【题型】填空题　【知识点】平面几何　【难度】easy
已知等边三角形的一个顶点位于原点，另外两个顶点在抛物线$y^2=\sqrt{3}x$上，则这个等边三角形的边长\\
为\underline{\qquad}.
【解答】
\noindent \textbf{【答案】} $6$

\vspace{0.5em}
\noindent \textbf{【分析】} 设等边三角形边长为$a$，根据抛物线的对称性以及等边三角形的对称性，表示出顶点$A$的坐标，代\\
入抛物线方程，即可求得答案.

\vspace{0.5em}
\noindent \textbf{【解析】} 由题意可知等边三角形的一个顶点位于原点，另外两个顶点在抛物线$y^2=\sqrt{3}x$上，\\
则另两个顶点关于$x$轴对称，不妨设如图示：

设等边三角形边长为$a$，则$A$点横坐标为$a\times\cos30^\circ=\dfrac{\sqrt{3}}{2}a$，\\
则$A\left(\dfrac{\sqrt{3}}{2}a,\dfrac{1}{2}a\right)$，代入$y^2=\sqrt{3}x$得$\left(\dfrac{1}{2}a\right)^2=\sqrt{3}\times\dfrac{\sqrt{3}}{2}a$，\\
解得$a=6$（$a=0$舍），\\
故等边三角形的边长为$6$，\\
故答案为：$6$
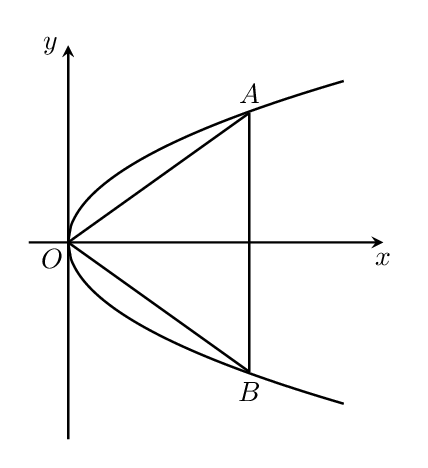